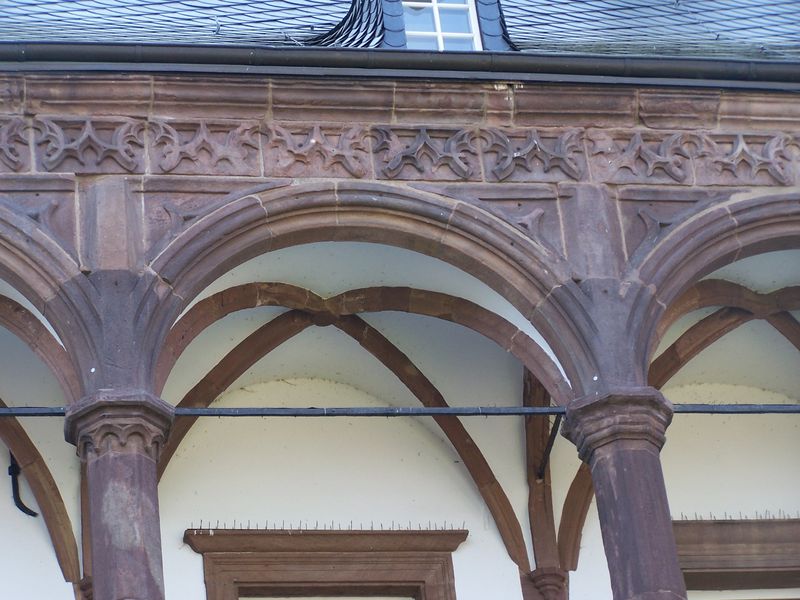
Titel: Renaissance-Loggia der Burg Binsfeld
Künstler: Werner von Binsfeld
Standort: Nörvenich (EU - D - NRW)
Schlagwörter: blau, weiß, braun, fenster, grau, holz, pfeiler, schwarz, säulen, tür, dach, gebäude, haus, rot, ornament, architektur, relief, bogen, fassade, rundbogen, detail, ornamente, stuck, foto, bögen, gang, arkade, gewölbe, stangen, fensterkreuz, dachfenster, rippen, türstock, architrav, kapitell, photo, fries, schlussstein, zacken, kreuzrippen, kreuzrippengewölbe, sandstein, kreuzgewölbe, schiefer, rundbögen, fachwerk, gaube, ornamentik, dachgaube, architekturdetail, stacheln, eisenstange, schieferdach, rundbogenarkade, rheinisch, pieker